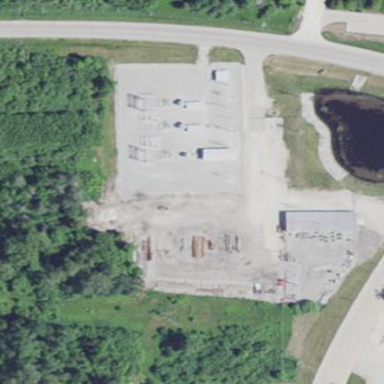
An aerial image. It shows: Minor distribution power substation.